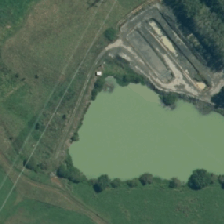
Land cover: lake_pond